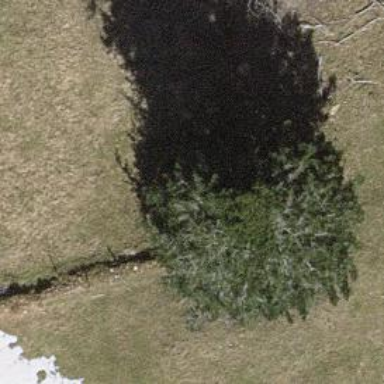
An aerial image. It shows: Hedge barrier.